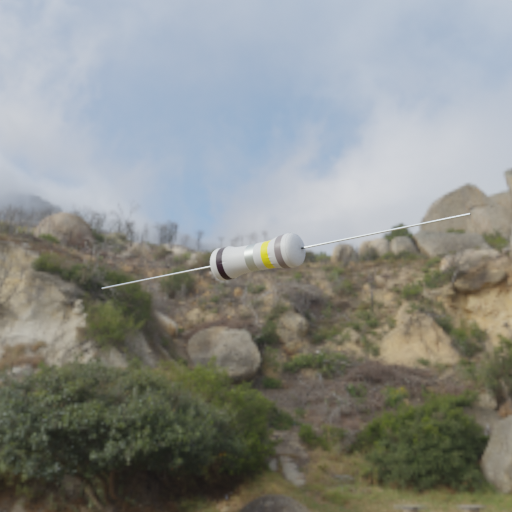
Resistor colour bands (in order): black, silver, yellow, gray